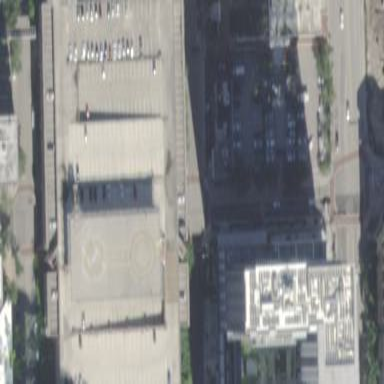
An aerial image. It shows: Multi-storey garage used for parking.